Question: As shown in the <URL>, Permgen is further divided into several parts.

> stores constants pertaining to each type that is loaded by class loader. stores method information such as method return type, method name. ()And is the part which is reserved if more memory is required by permgen.
But what I don't understand is, what is area in the image? Any code is stored in this space(seems vague to me)?
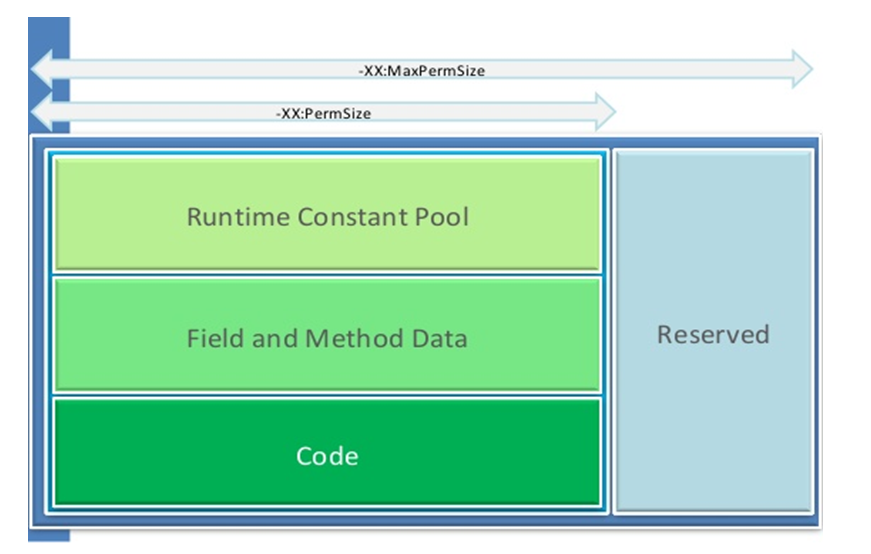
Answer: '''
Any code is stored in this space(seems vague to me)?
'''
The answer could be : Code area stores the byte code of the classes loaded into your memory.
But then the question comes,
Because we have a JVM to provide interoperability, Since JVM is an intermediary between java code and the machine , we need some place to store the code statements until JVM is scheduled by OS to execute its code.(for OS JVM is a process). So, It loads the byte code in Code area(if i am right) and when scheduled, further interprets code(.class) into underlying machine instructions.
The answer to me is "Code area holds the byte code of the classes".
To back the idea mentioned above ., here are some concepts copied as it is from <URL> which says:
> So the Java classes are stored in the permanent generation. What all
does that entail? Besides the basic fields of a Java class there are:
1. Methods of a class (including the bytecodes)
2. Names of the classes (in the form of an object that points to a string also in the permanent generation)
3. Constant pool information (data read from the class file, see chapter 4 of the JVM specification for all the details).
4. Object arrays and type arrays associated with a class (e.g., an object array containing references to methods).
5. Internal objects created by the JVM (java/lang/Object or java/lang/exception for instance)
6. Information used for optimization by the compilers (JITs)
Hope it clears.